Interaction volume radius: 5 \u00c5
Interaction volume height: 30 \u00c5
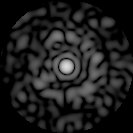
Disorder parameter: 0.8378